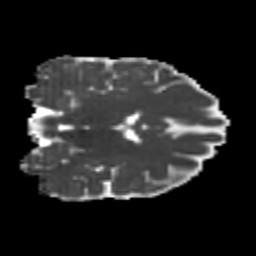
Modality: MD
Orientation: coronal
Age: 24
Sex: female
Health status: healthy
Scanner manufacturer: philips
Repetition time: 7.385 s
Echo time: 0.08599 s